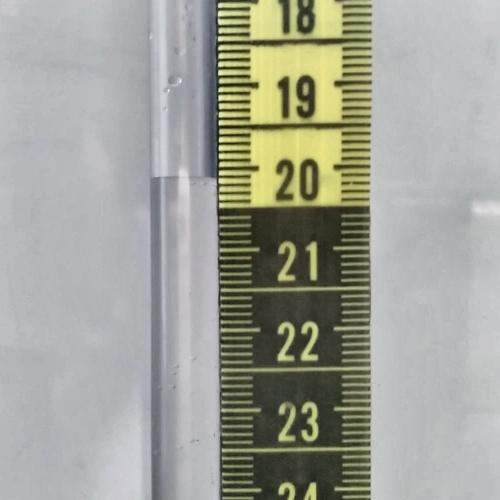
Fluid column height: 20.1 cm